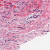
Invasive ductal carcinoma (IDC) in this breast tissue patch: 1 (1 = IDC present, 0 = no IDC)